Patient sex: M
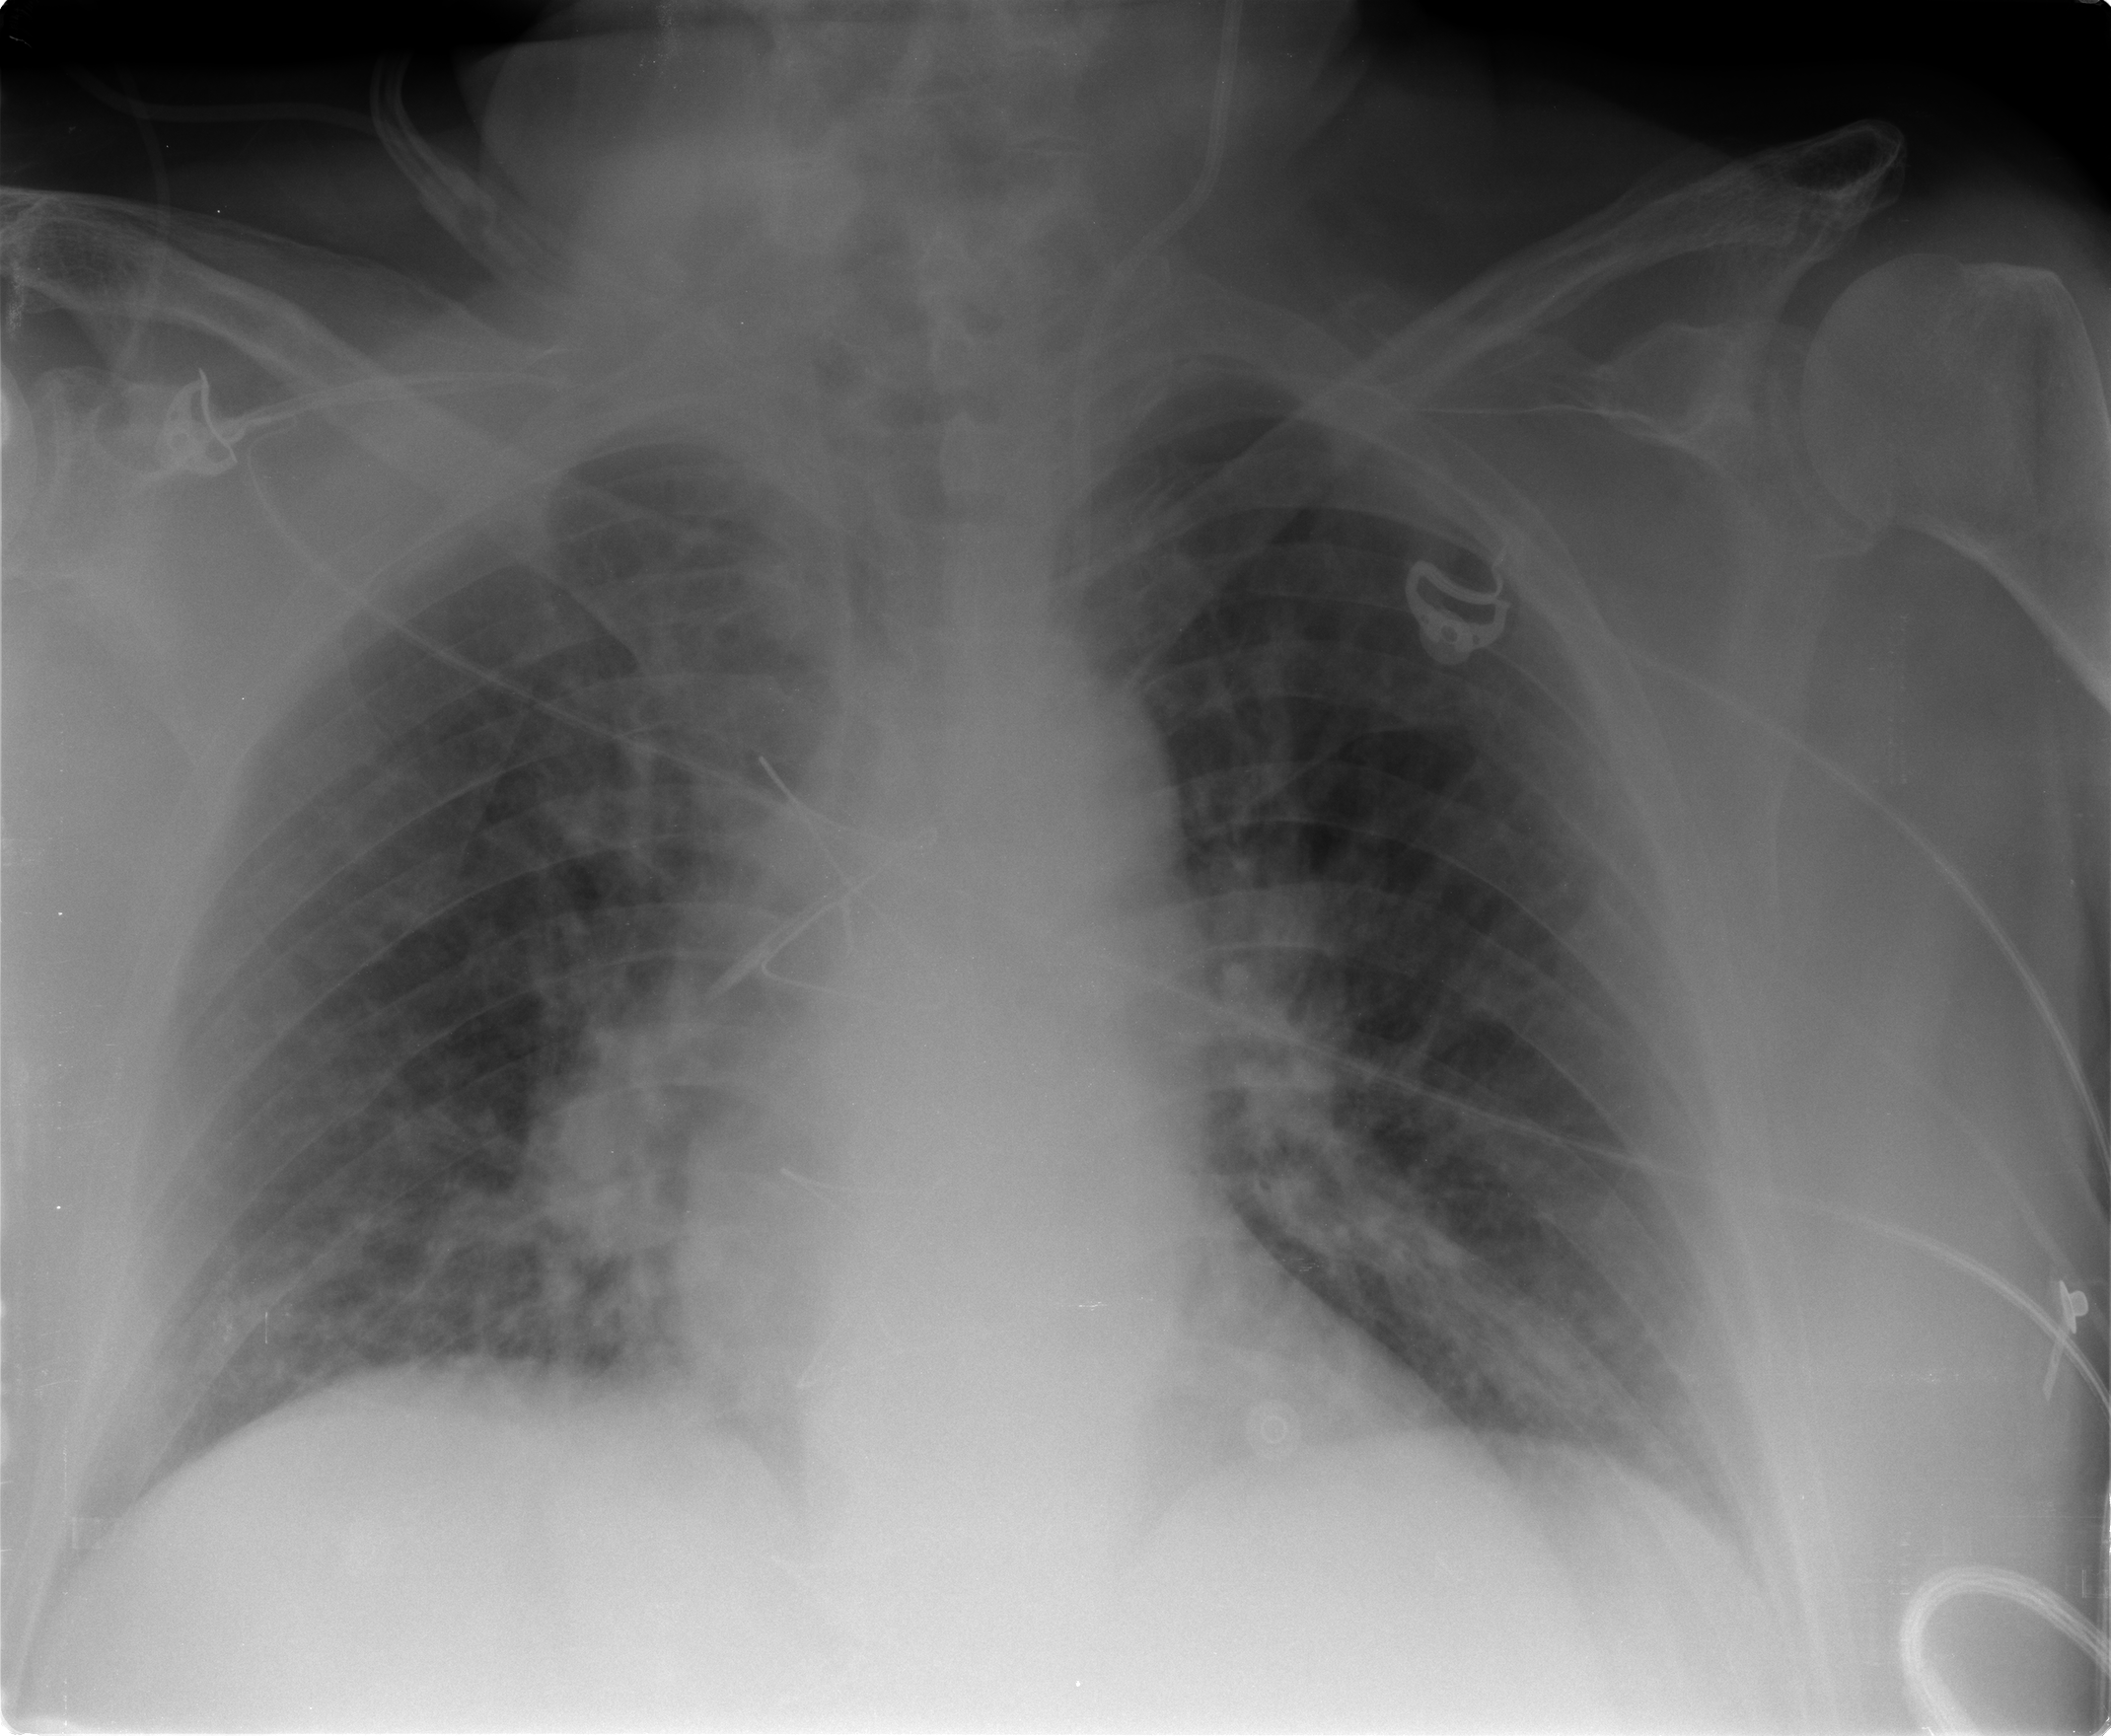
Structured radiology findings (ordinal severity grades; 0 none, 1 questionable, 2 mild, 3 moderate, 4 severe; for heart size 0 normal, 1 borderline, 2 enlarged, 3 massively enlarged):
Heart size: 2
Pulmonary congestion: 2
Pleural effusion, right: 0
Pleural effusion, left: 0
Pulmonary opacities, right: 0
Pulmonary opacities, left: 0
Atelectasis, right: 1
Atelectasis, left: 0